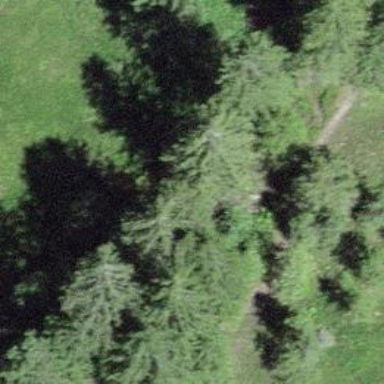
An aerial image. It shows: Forest area.